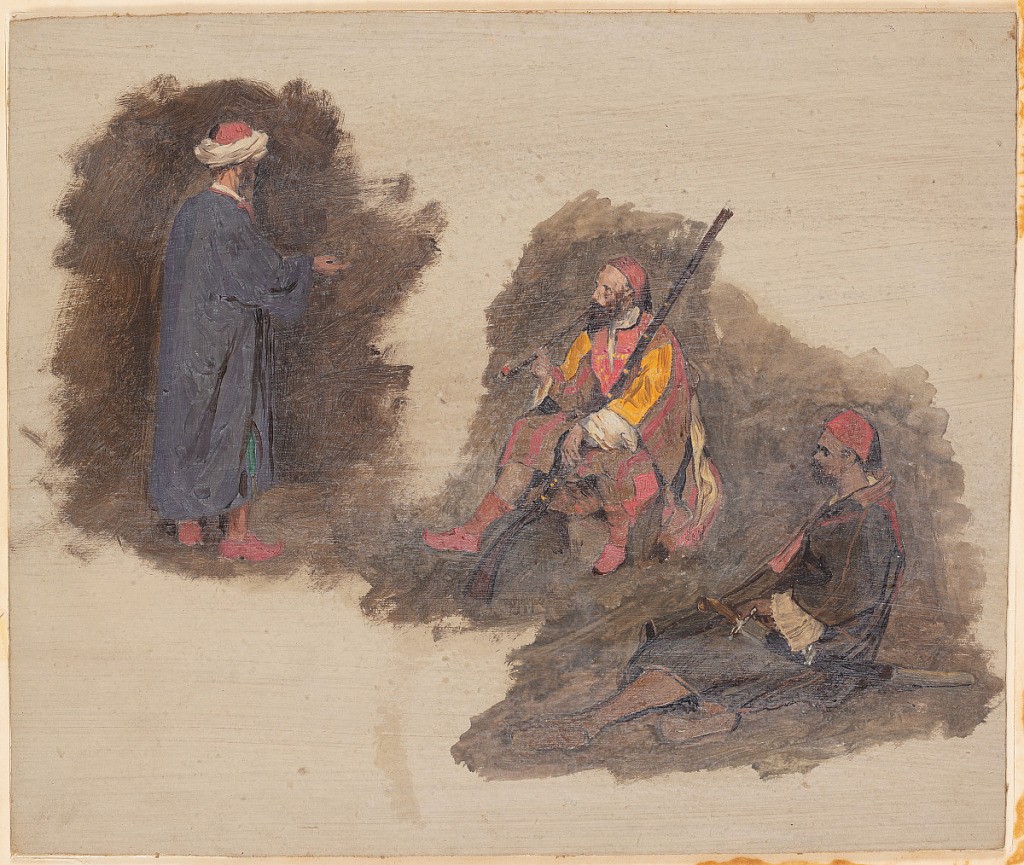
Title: Three Bedouin Men
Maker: Frederic Edwin Church, American, 1826–1900
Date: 1868–77
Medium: Oil and graphite on cardboard
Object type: Drawing
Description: Figure study of three Bedouin men--one standing, two sitting--engaged in conversation in close proximity to one another. At left, the standing figure is viewed obliquely from the rear as he wears a blue robe and red and white headdress while he gestures toward the man seated at center. This middle figure wears a fez and red and yellow draped clothing as he holds a pipe to his mouth with his right hand and leans his long rifle against his left shoulder. Another seated figure is shown in profile at lower right and wears a fez with dark, draped clothing with a curved sword on his hip. Each figure is backdropped by greyish-brown shadow, while they gray ground is visible along each margin.